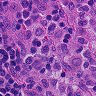
Metastatic tissue present: no